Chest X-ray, PA view. Patient: 39 years old, sex F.
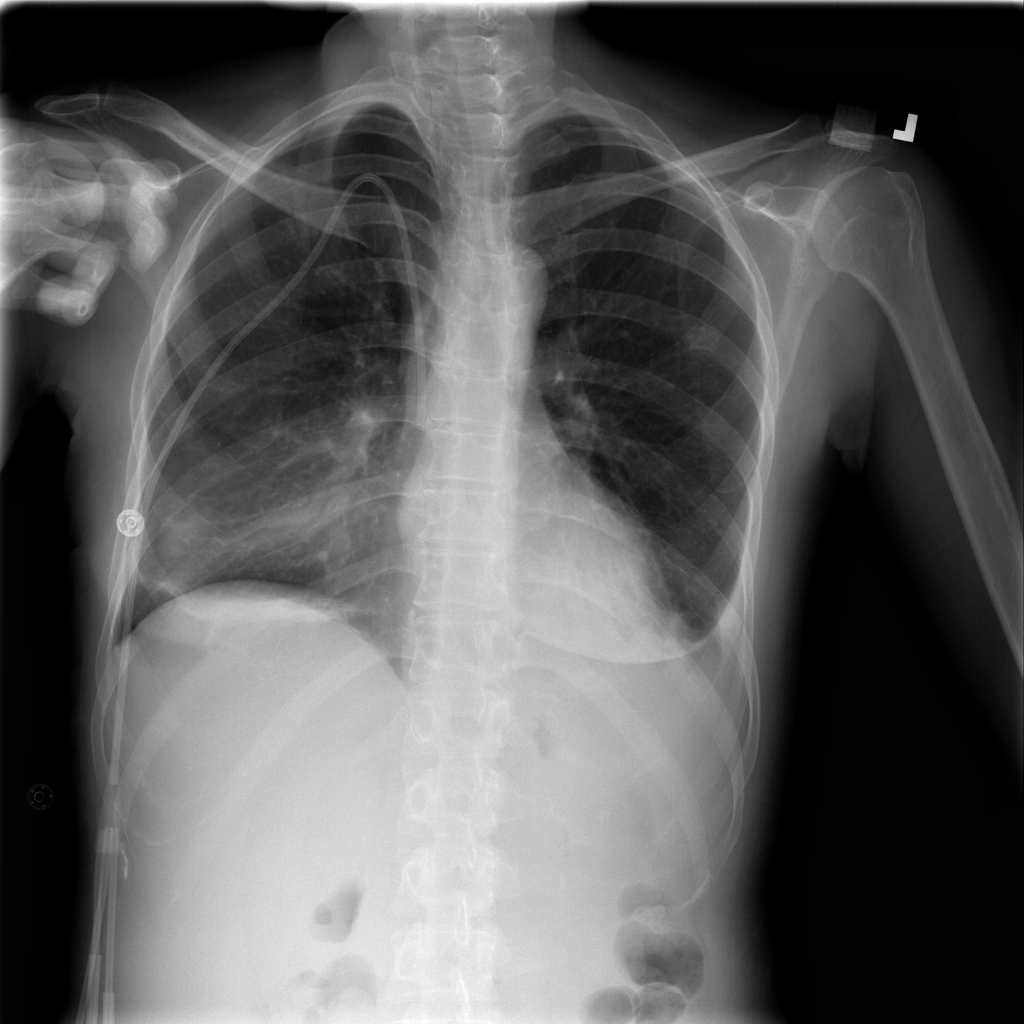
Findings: No Finding